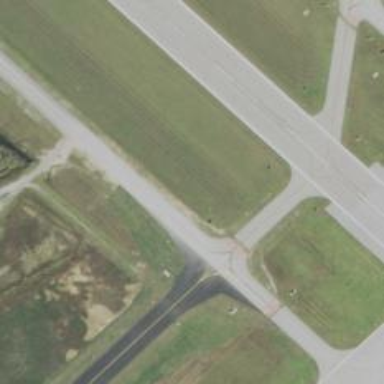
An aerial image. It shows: Image of taxiway at airport.